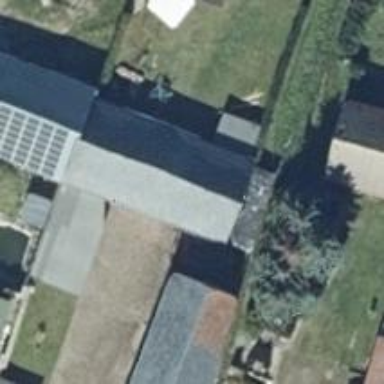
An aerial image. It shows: Building with gabled roof. The roof orientation is along the structure.